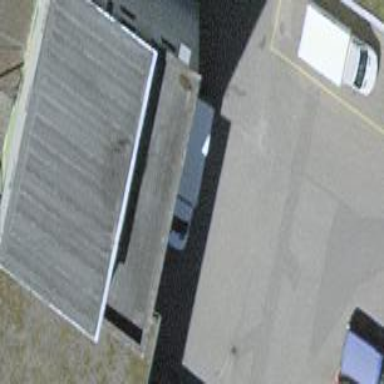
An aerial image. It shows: Building identified as silo.